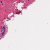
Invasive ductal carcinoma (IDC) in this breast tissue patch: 0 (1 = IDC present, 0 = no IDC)